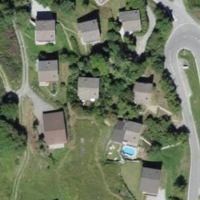
EUNIS habitat code: 24
Species observed at this site:
Primula veris
Astrantia major
Caltha palustris